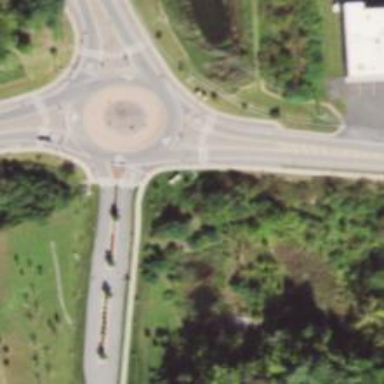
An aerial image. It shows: Primary highway intersecting roundabout.